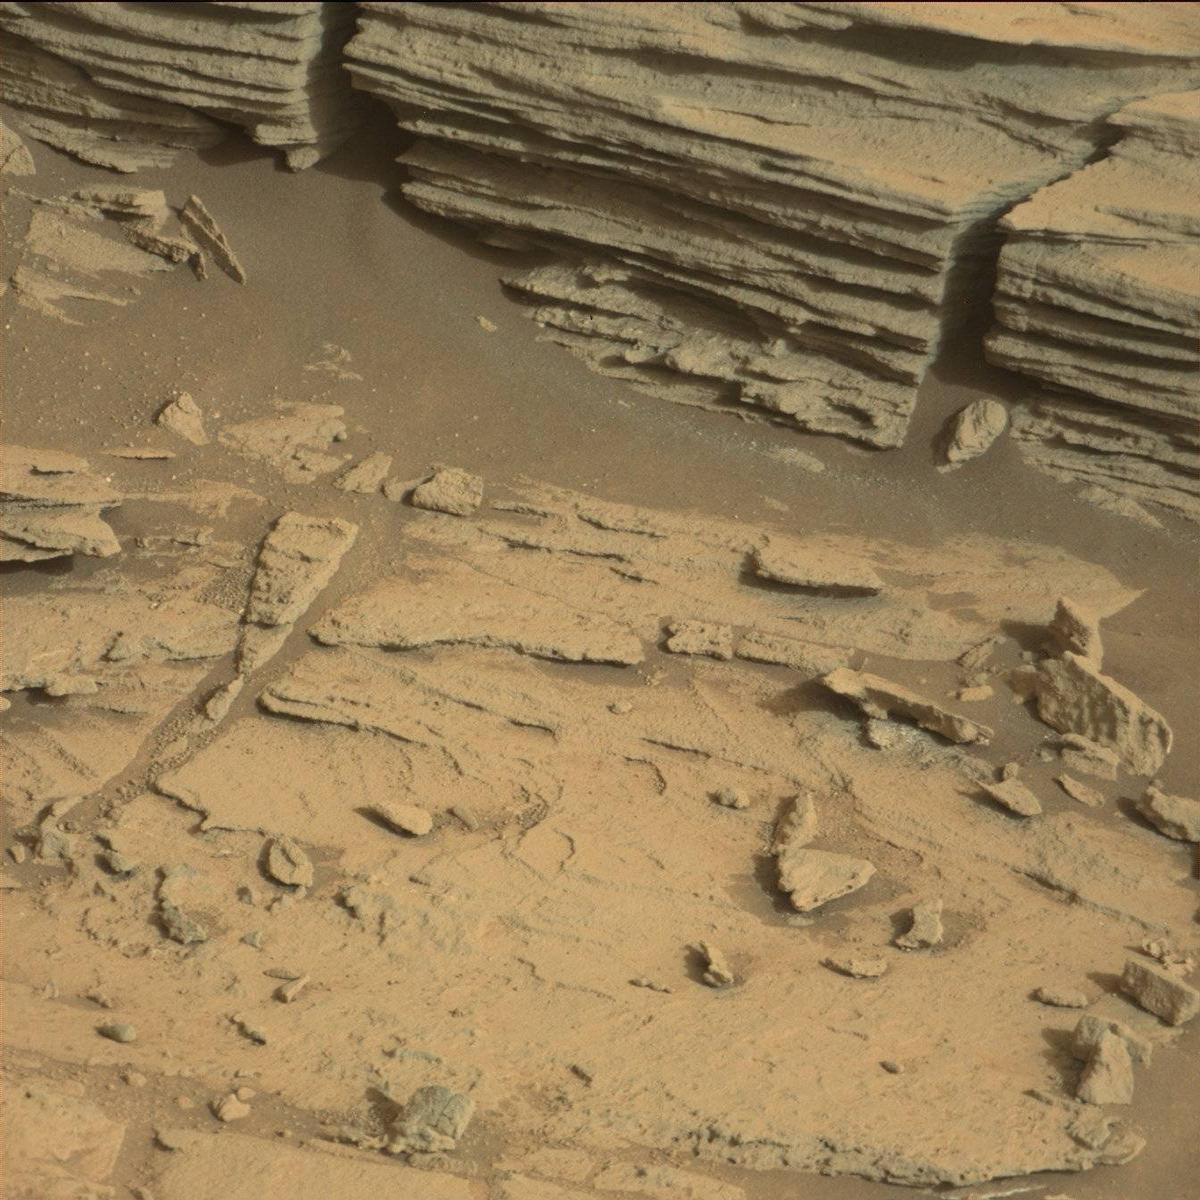
Terrain classes present: Bedrock, Sand / Soil